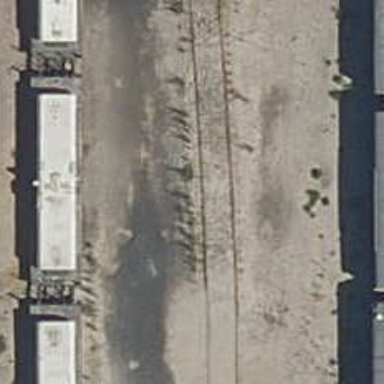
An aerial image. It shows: Rail yard with electrified contact lines for the railway.